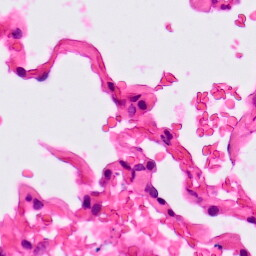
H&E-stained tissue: Lung